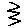
Label: zigzag